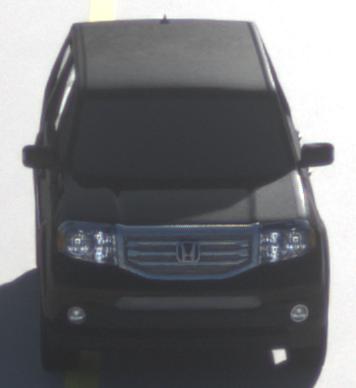
Make: Honda
Model: Pilot
Detailed model: Gen. 2 Facelift
Model produced from: 2012
Model produced until: 2015
Doors: 5
Color: black
Road condition: dry road
Daytime: morning or afternoon
Contrast: high contrast